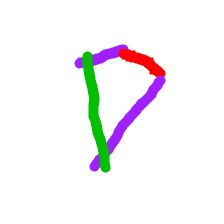
Shape: kite